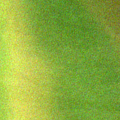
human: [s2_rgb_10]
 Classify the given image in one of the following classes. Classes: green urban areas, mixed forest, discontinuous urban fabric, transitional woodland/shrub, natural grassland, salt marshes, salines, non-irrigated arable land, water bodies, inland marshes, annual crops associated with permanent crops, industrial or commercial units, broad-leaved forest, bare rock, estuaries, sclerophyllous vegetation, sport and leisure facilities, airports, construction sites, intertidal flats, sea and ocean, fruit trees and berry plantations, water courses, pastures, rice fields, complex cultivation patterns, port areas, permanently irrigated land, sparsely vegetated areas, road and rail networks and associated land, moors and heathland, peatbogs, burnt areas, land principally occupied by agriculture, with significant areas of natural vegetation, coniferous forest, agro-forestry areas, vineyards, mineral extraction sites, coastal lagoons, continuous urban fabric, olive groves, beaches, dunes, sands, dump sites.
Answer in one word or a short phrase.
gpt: coastal lagoons